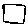
Label: square